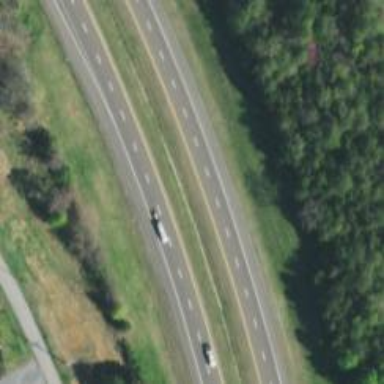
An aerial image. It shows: This image shows trunk highway that functions as expressway.